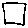
Label: square